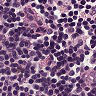
Metastatic tissue present: no